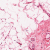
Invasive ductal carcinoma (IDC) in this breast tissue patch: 0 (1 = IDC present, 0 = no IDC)